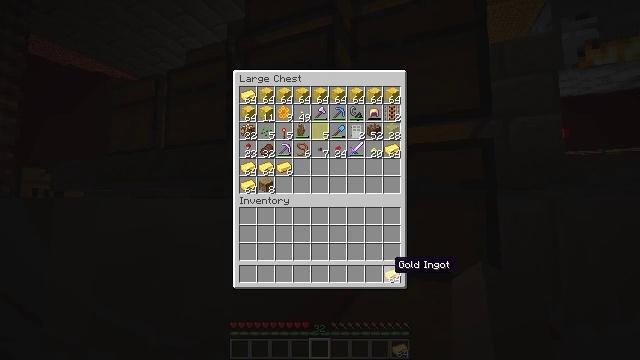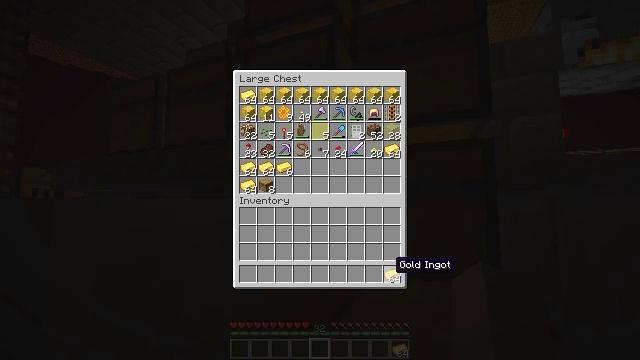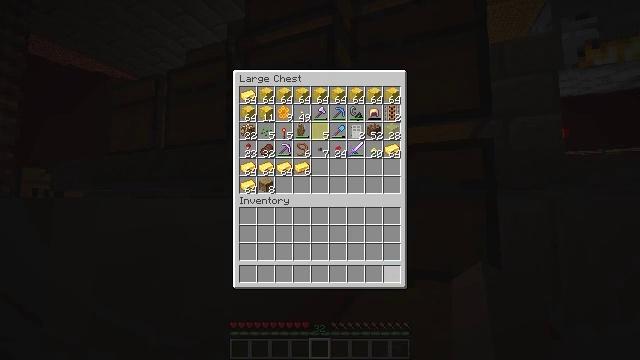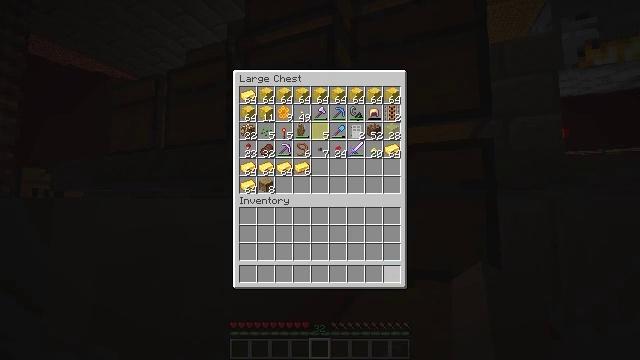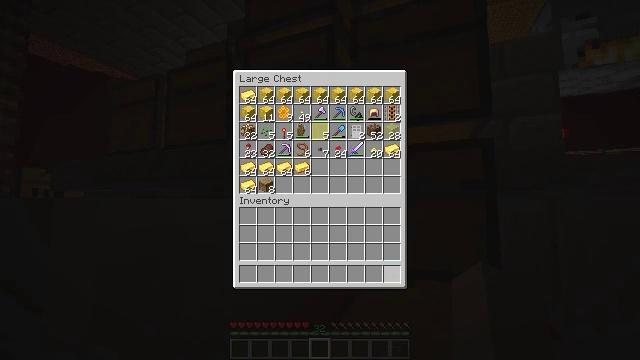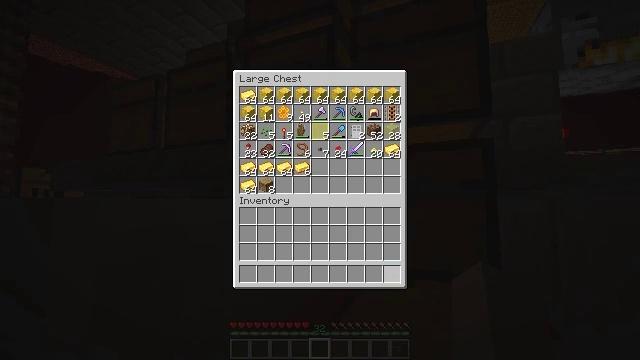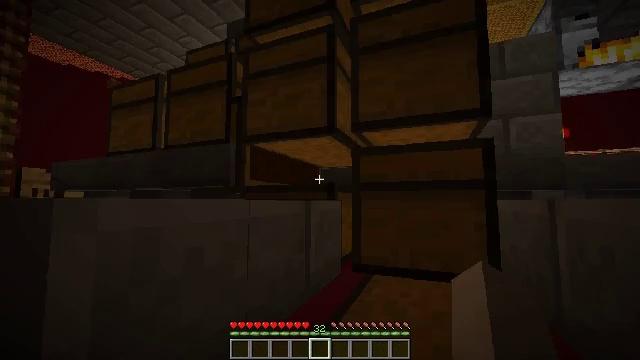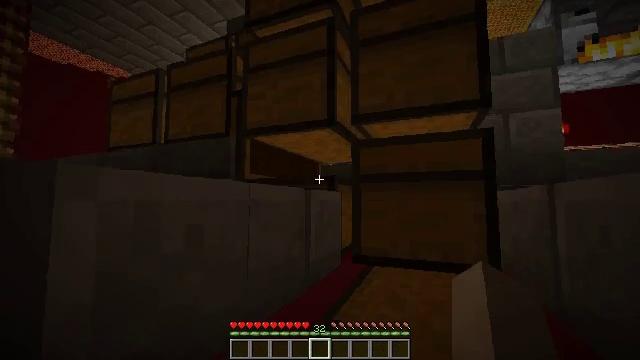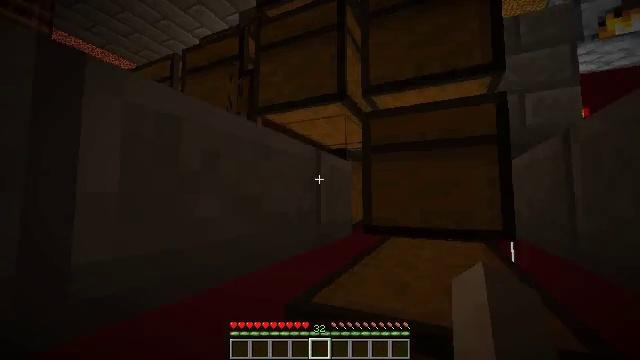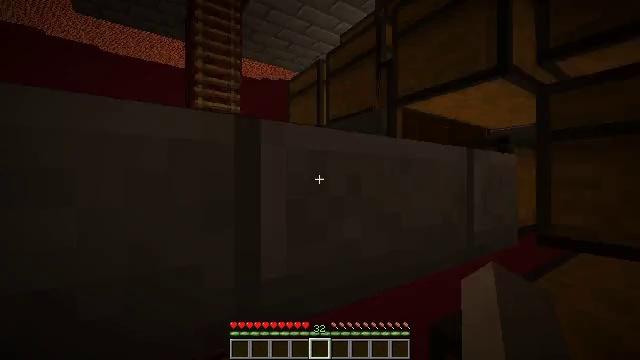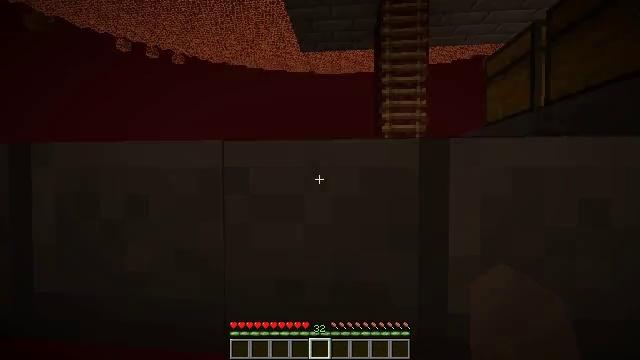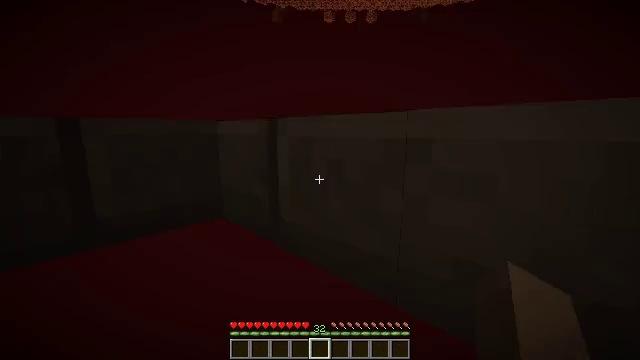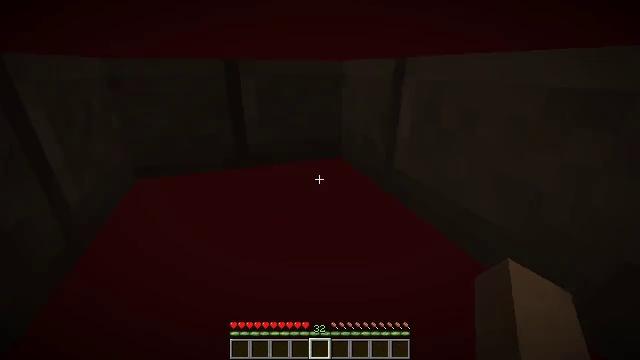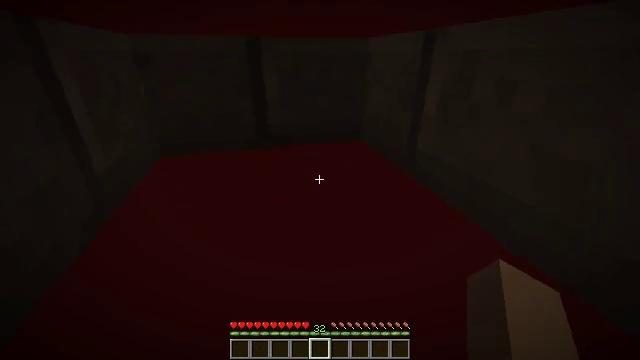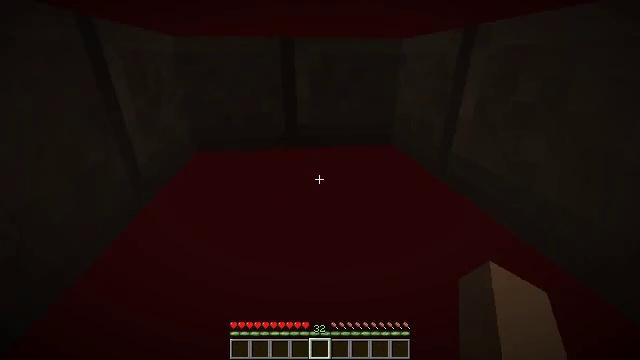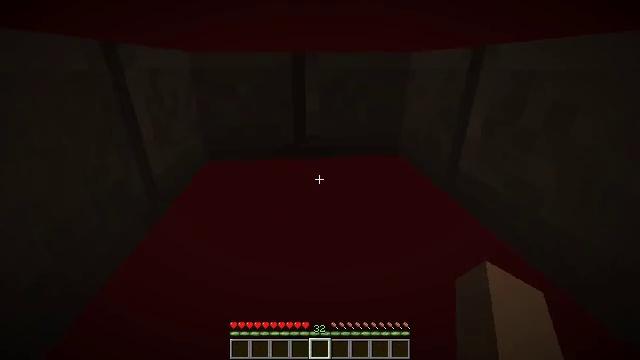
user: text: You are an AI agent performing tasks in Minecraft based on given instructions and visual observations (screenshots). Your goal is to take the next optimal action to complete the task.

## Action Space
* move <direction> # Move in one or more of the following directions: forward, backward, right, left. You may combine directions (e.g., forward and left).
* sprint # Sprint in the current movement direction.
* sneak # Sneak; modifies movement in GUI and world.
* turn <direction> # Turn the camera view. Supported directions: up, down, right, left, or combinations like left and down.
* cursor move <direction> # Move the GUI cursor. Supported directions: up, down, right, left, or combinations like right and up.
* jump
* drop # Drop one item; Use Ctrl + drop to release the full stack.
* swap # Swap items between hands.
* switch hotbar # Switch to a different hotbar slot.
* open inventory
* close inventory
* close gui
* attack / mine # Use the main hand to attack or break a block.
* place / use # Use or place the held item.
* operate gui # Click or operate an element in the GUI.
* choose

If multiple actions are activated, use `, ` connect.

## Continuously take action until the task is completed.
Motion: motion action
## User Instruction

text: Craft a gold ingot.
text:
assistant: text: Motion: sneak
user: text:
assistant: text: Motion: sneak, choose
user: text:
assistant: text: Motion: sneak, choose
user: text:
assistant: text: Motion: sneak, choose
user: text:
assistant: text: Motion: sneak
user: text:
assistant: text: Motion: sneak, close inventory
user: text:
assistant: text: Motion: sneak, close inventory
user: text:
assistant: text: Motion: turn left, close inventory
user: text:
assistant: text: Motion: turn left and down, close inventory
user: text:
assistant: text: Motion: turn left and down
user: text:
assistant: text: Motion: turn left and down
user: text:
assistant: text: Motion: turn left and down
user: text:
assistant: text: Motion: turn left and down
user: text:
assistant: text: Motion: turn left and up
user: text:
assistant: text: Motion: turn left
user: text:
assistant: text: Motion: no_op
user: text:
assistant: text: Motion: turn right
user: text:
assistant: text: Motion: turn right and down
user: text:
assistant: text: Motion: turn down
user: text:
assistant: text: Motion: turn left and down
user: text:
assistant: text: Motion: turn left and down
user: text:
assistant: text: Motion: turn down
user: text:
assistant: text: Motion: turn left and down
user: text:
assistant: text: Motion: turn left and down
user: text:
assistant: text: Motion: turn left and down
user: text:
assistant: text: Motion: turn down
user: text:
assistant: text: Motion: no_op
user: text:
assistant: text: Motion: no_op
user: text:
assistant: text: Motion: no_op
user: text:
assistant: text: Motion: no_op